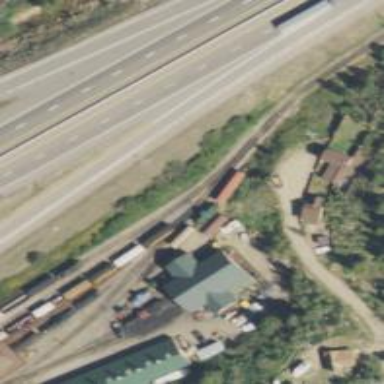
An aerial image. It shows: Preserved historic railway with rail tracks.